Question: I'm writing an iOS application and I'd like to pause my app's motion content when the operating system decides to show a Banner Notification like this one:

Is there a system 'NSNotification' that I can observer or a method that gets called which I can react to? I've tried'applicationWillResignActive', but that isn't called in this case.
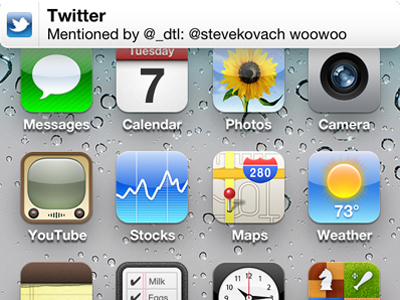
Answer: I took a stab at it this morning, and I'm inclined to say that there's no public API for this.
I tried using the code outlined <URL>, and didn't catch any notifications. Then, I ran a bunch of "tests" to see if I could find anything.
To test, I created a pair of applications, <URL>. In my Sender app, I can send N notifications every N seconds. I picked some arbitrarily high value and sent them.
In my catcher, I've tried looking at visibleRect values up and down the layer hierarchy. (The keyWindow lives in a layer, but it's superview, and super layer.delegate are both nil) I haven't checked constraints, but that shouldn't matter. I've looked at the application's window, it's nil superview, it's layer, it's subviews. The application's bounds aren't effected either. The app is sandboxed so well, that springboard and notification center don't exist in the app's world.
I started going down the path of accessing private frameworks, but decided it wasn't worth the effort.
I've opened Instruments and looked at the transparency levels of the views. (Is it possible to force all views in a hierarchy to be opaque, and then use that to see if the banner is blocking something? Perhaps it's not "blocking" if it's transparent?)
I've also attempted to take a screenshot, and check the colors in the top area of the screen, but that wouldn't work because you need to pass a view in to the context. Even if it would work, it wouldn't be particularly performant.
Another thought I've had would be to listen for push notifications on the push port, but I doubt that Apple would allow you to catch another app's notifications. As a developer, I wouldn't send private info in an alert, but it's still a concern.
The truth is that notification banners don't really cause your application to become inactive, so I'm not sure that this behavior is wrong. If it's a convenience, file a bug.
How about requesting 'DeviceWillShowNotificationNotification'?